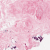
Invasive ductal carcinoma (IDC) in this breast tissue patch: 0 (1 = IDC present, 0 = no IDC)